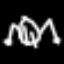
Label: frog